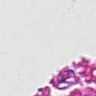
Metastatic tissue present: no